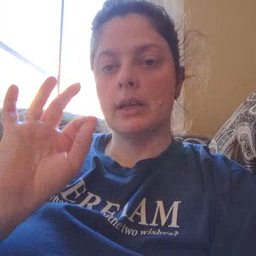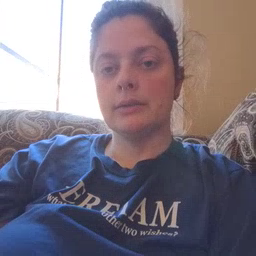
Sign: find